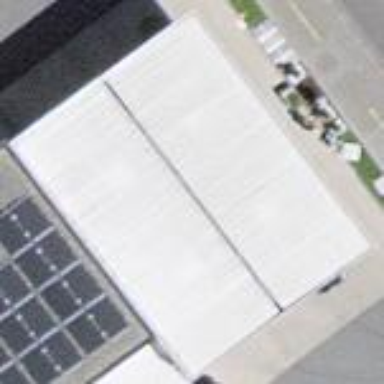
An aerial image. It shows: Roofed fuel facility.